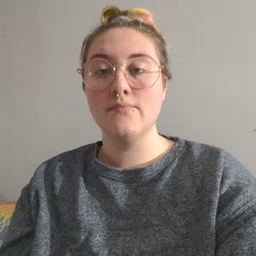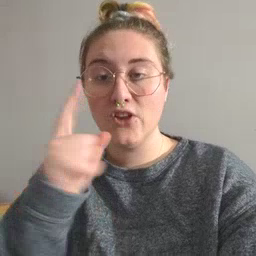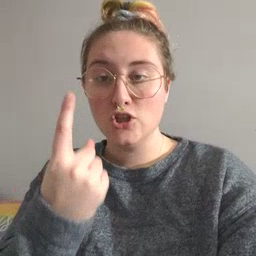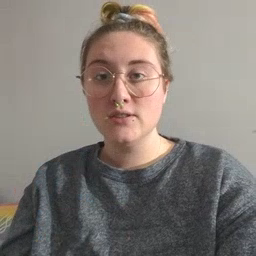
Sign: first